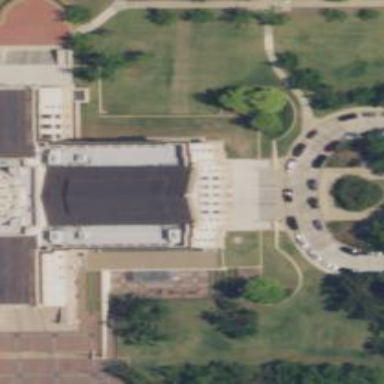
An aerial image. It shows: Building with gabled roof.